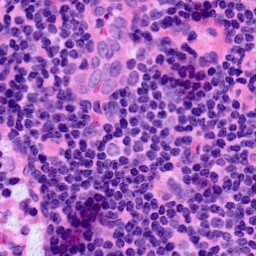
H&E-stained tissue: LymphNode